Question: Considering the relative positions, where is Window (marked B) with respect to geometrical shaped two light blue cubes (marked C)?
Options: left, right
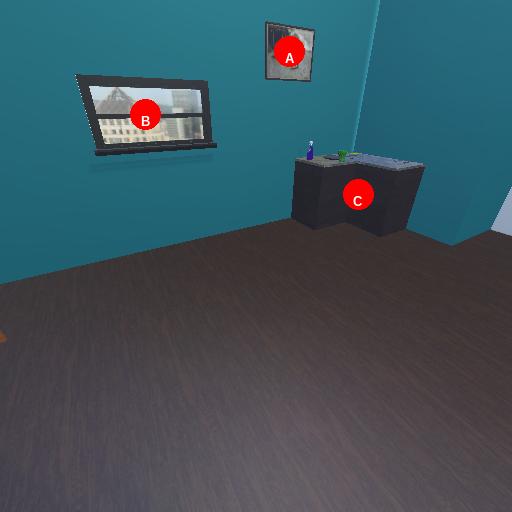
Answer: left